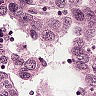
Metastatic tissue present: yes